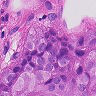
Metastatic tissue present: yes